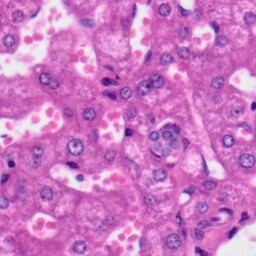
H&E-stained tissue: Liver